Aerial crown-view tile of a tropical tree (Barro Colorado Island, Panama), acquired 20250414:
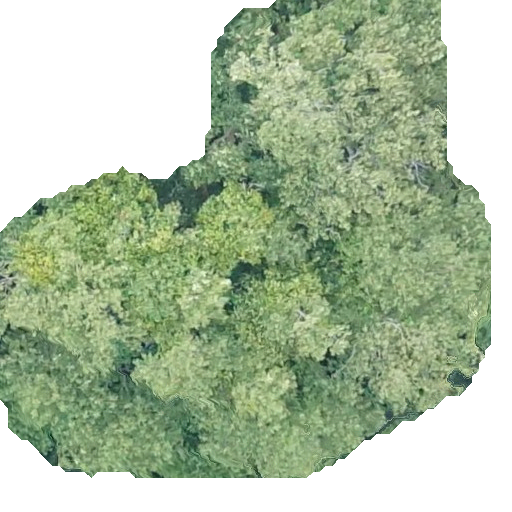
Species: Hieronyma alchorneoides
GBIF accepted scientific name: Hieronyma alchorneoides
Crown area: 269.033 m²